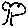
Label: tree